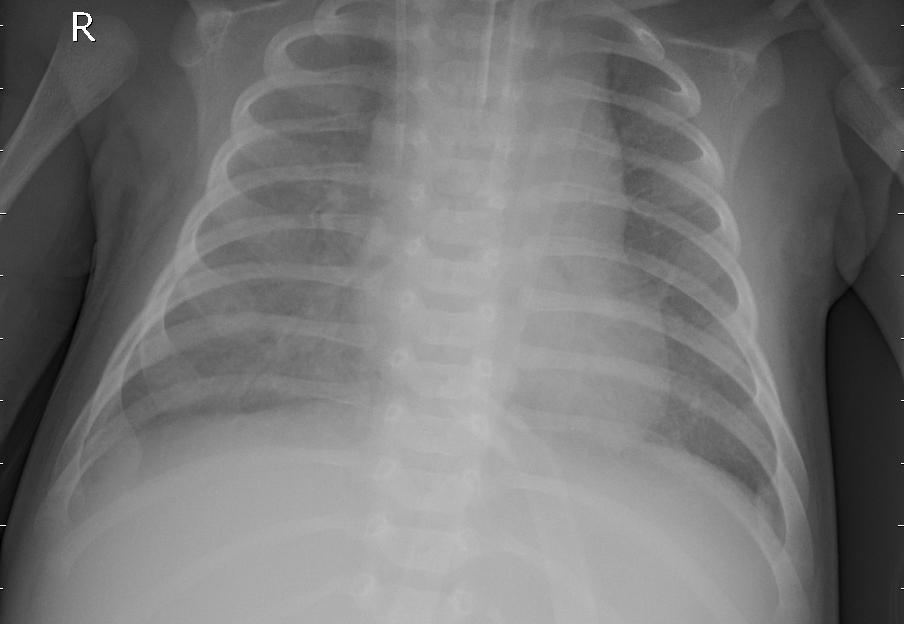
Diagnosis: PNEUMONIA